Interaction volume radius: 10 \u00c5
Interaction volume height: 15 \u00c5
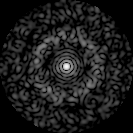
Disorder parameter: 0.8007